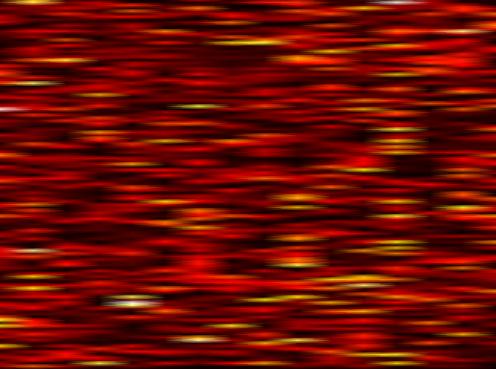
Label: FBMC